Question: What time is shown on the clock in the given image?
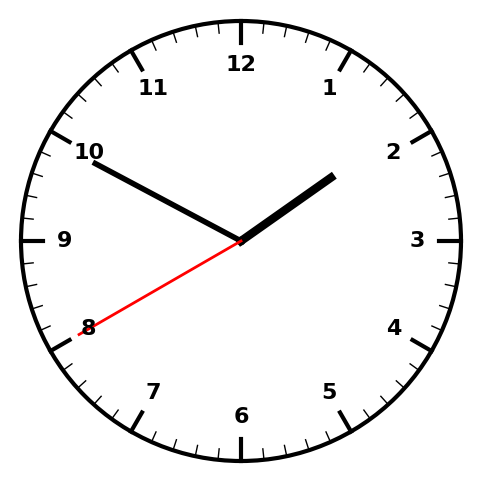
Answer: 01:49:40